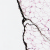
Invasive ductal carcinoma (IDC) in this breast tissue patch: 0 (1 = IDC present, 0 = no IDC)